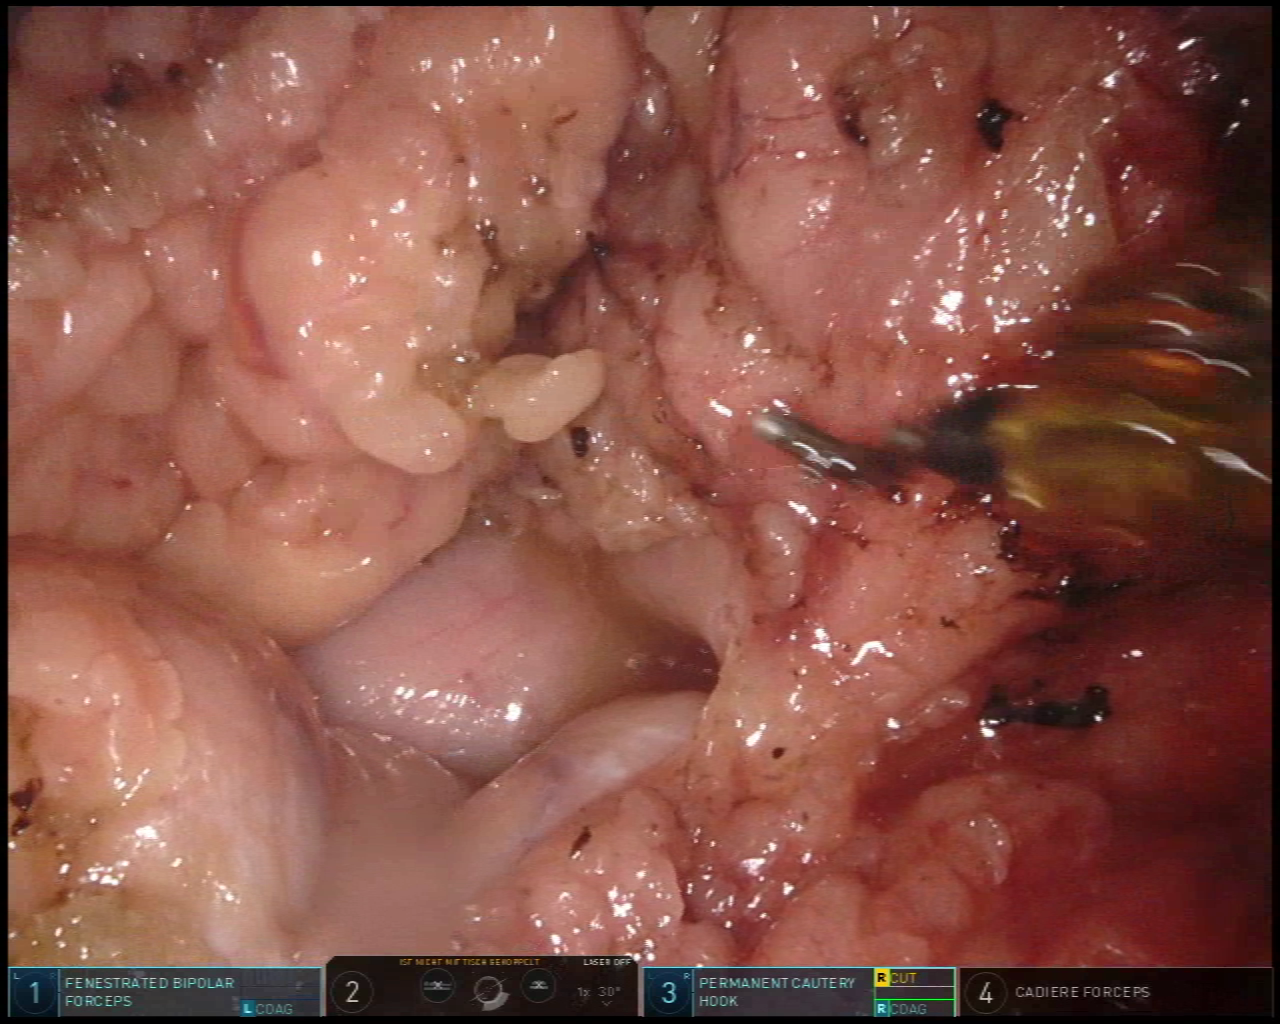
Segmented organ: stomach
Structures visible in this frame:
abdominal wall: no
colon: no
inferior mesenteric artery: no
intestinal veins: no
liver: no
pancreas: no
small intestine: no
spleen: no
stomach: yes
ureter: no
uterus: no
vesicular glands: no